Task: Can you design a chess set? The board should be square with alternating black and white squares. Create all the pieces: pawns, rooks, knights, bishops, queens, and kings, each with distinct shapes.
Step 5547:
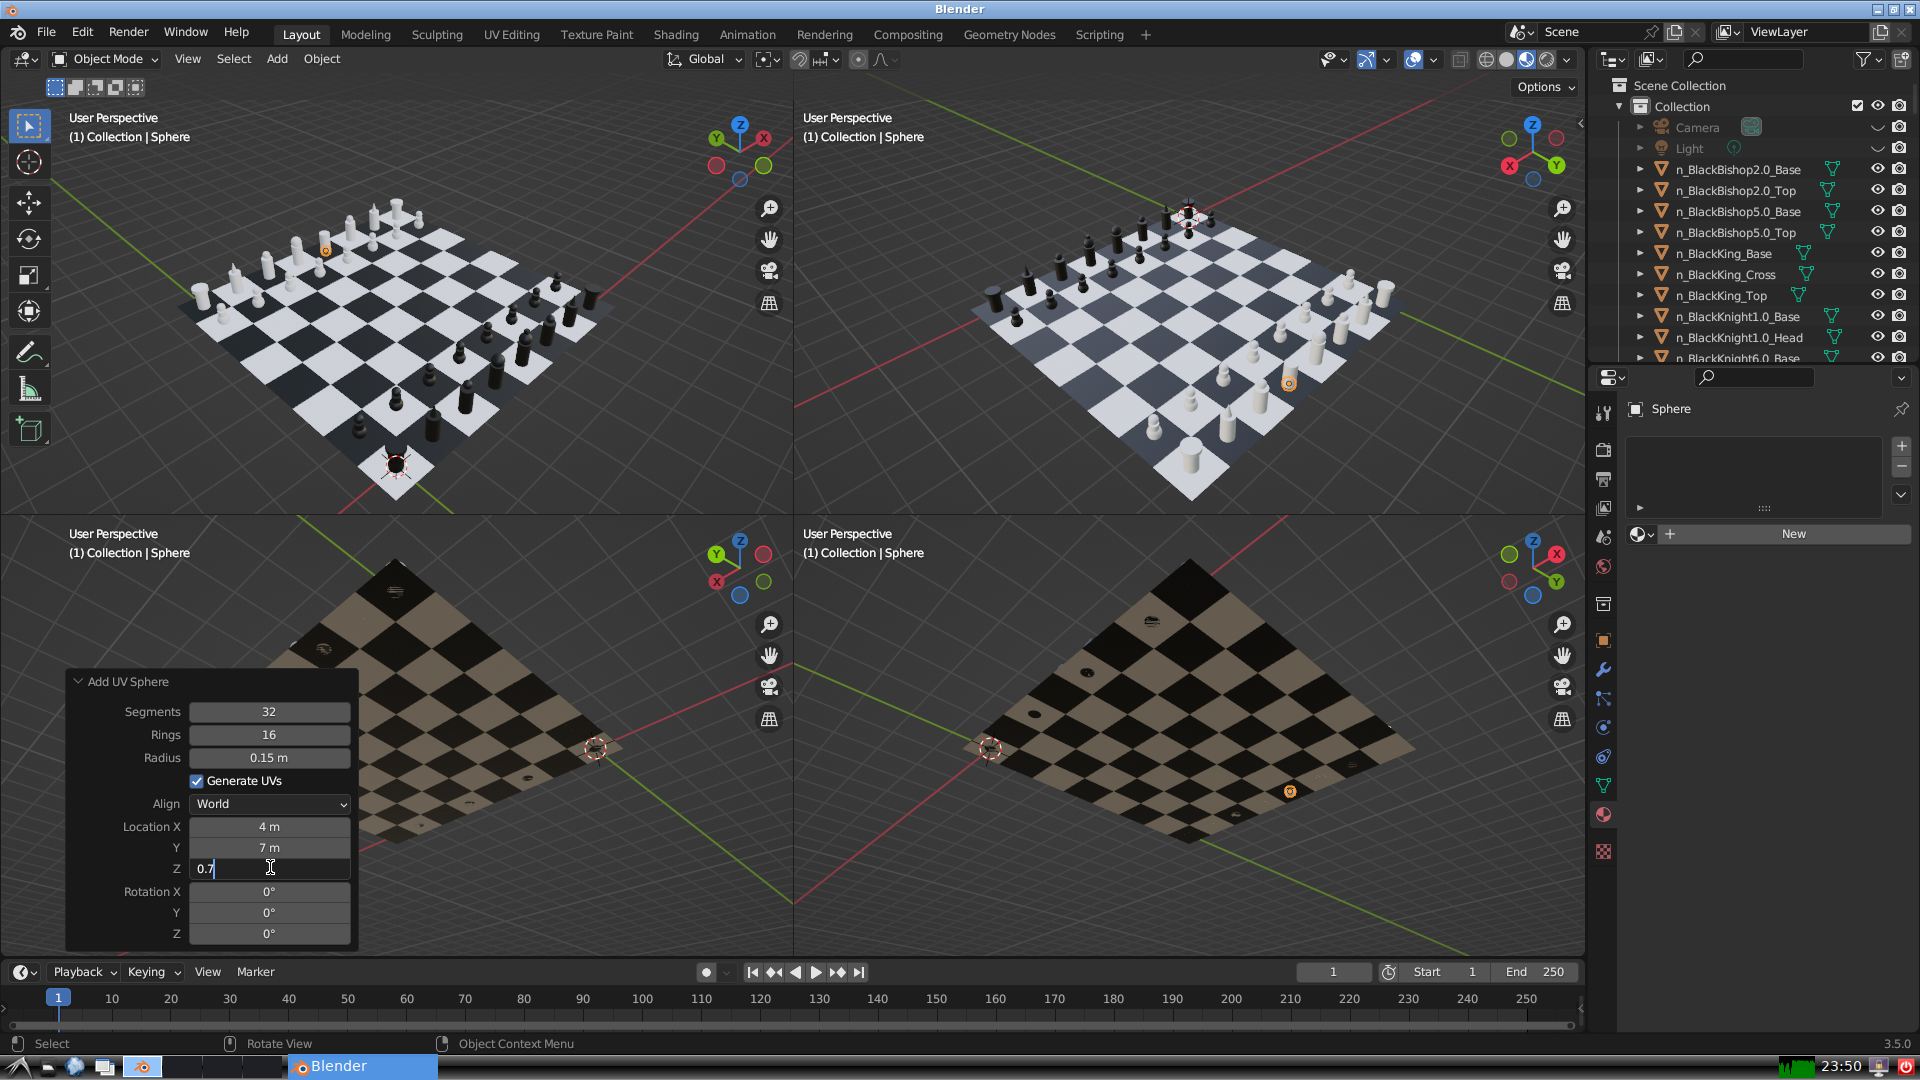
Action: {"key_press": ['Return']}